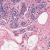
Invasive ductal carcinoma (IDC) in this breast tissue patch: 0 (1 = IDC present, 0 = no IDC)